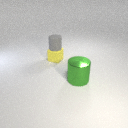
small gray rubber cylinder above small yellow rubber cube